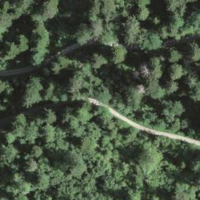
EUNIS habitat code: 44
Species observed at this site:
Cardamine heptaphylla